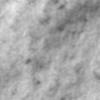
Label: no_change